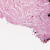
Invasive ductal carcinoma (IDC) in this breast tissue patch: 0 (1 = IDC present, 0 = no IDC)